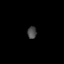
Tissue: lung
Cell type: Myeloid cells
Senescence score: 0.2186
Nuclear area (px): 108
Mean DAPI intensity: 74.167